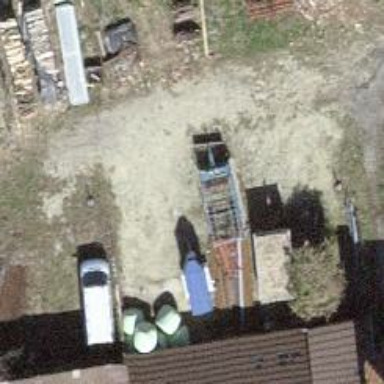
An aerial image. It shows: Farm.